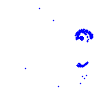
Particle: electron